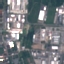
Land use / land cover class: Industrial